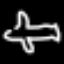
Label: airplane